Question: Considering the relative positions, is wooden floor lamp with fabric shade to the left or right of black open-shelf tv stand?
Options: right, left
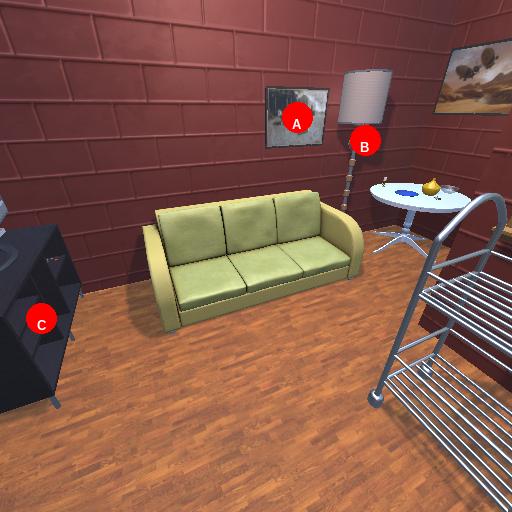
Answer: right